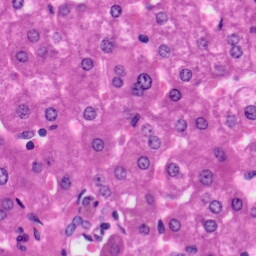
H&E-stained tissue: Liver